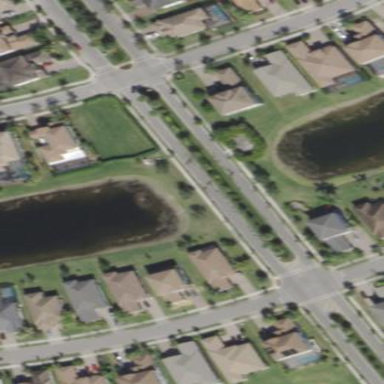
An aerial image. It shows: Traffic calming island.